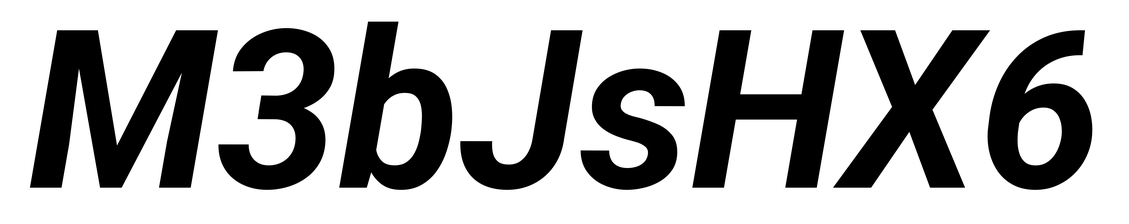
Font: Roboto-Italic_Bold_Italic